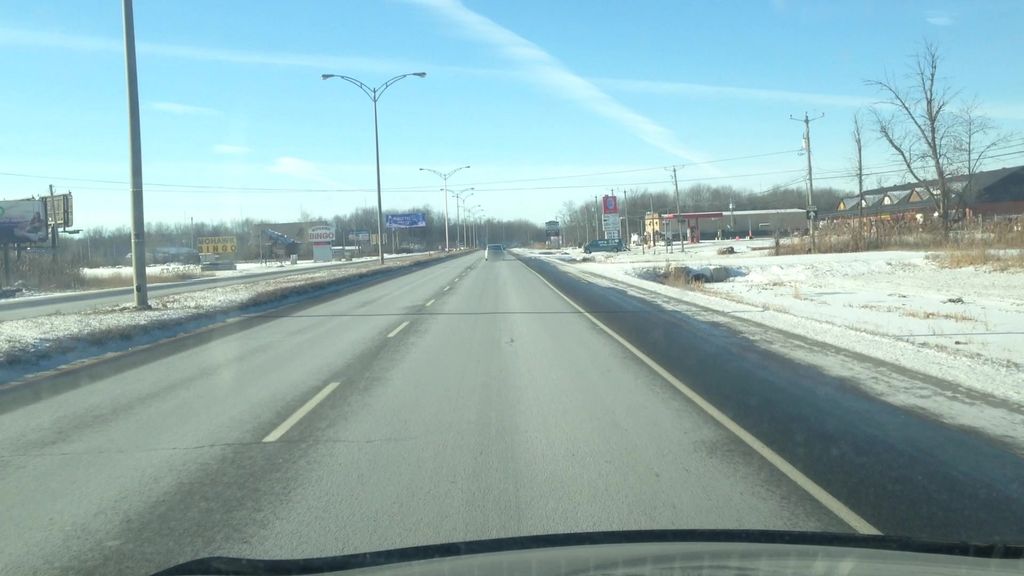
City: montreal